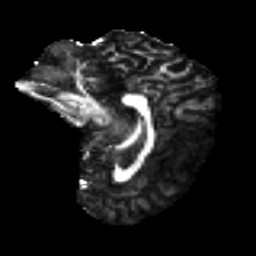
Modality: FA
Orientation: sagittal
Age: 52
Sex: female
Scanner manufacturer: ge
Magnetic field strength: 3 T
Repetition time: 7.8 s
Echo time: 0.0608 s